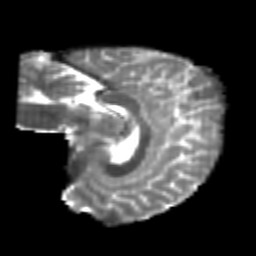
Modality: T2w
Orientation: sagittal
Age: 25
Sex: female
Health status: healthy
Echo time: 0.074 s